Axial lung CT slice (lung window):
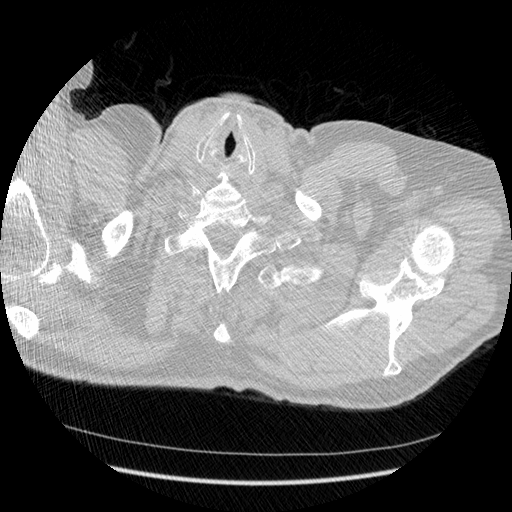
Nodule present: no